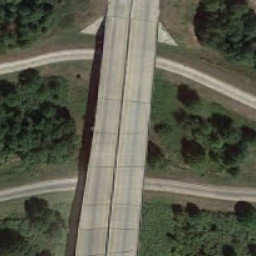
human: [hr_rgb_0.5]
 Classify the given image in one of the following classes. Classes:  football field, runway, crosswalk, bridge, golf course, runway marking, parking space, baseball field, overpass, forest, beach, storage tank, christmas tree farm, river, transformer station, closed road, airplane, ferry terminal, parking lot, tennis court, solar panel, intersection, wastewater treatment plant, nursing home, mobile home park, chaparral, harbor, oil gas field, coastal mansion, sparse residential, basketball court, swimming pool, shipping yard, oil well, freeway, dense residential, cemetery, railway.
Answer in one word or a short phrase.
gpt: overpass